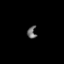
Tissue: skin
Cell type: T cells
Senescence score: 0.7031
Nuclear area (px): 103
Mean DAPI intensity: 107.65